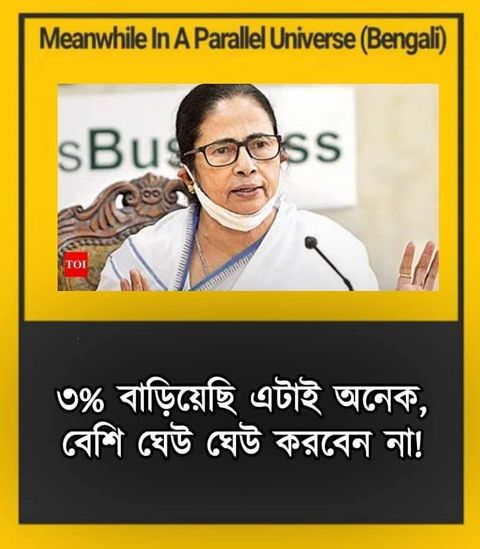
Text: ৩% বাড়িয়েছি এটাই অনেক; বেশি ঘেউ ঘেউ করবেন না!
Label: Hate
Hate category: Political
Targeted group: Organization